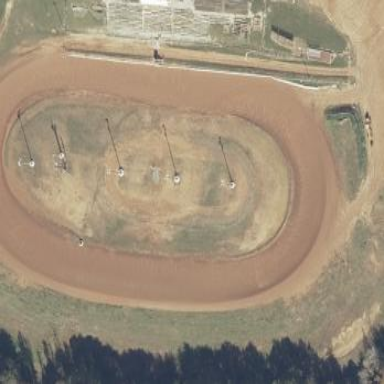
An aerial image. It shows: Motor raceway with unpaved surface.